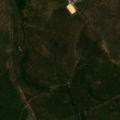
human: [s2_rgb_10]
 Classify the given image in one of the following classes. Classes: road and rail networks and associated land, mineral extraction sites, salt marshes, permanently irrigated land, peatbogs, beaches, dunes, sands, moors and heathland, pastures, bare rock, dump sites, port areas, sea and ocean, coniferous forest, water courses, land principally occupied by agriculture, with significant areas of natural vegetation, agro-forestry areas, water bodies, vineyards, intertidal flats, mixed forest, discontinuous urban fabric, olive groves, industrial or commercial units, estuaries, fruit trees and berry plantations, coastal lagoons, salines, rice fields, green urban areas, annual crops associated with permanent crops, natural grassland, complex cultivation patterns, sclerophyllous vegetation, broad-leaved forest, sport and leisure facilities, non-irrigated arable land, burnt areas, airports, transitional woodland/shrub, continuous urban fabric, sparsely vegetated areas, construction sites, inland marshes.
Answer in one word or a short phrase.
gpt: continuous urban fabric